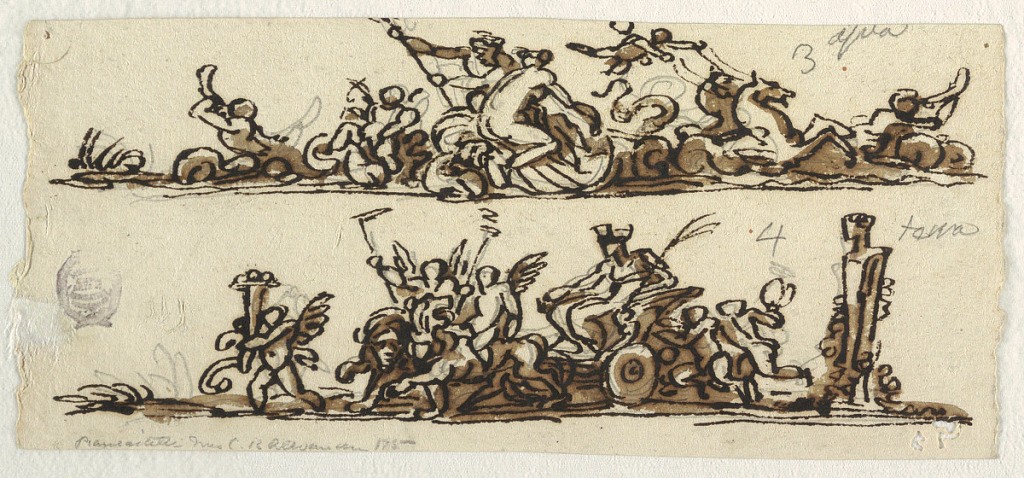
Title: Personification of Two of the Elements
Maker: Felice Giani, Italian, 1758–1823
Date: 1800–1823
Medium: Pen and brown ink, brush with brown wash, black chalk, traces of graphite on off white laid paper
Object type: Drawing
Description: Horizontal rectangle. Above: Water Amphitrite riding over water. Caption: "3 aqua". Below: Cybele in chariot drawn by lions, upon which putti with torches sit. Caption: "4 terra."